Interaction volume radius: 10 \u00c5
Interaction volume height: 45 \u00c5
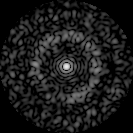
Disorder parameter: 0.8352